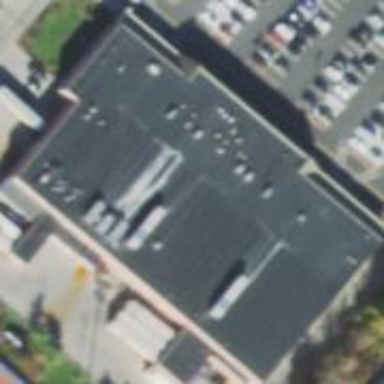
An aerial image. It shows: Supermarket building.